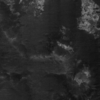
Label: not_dusty